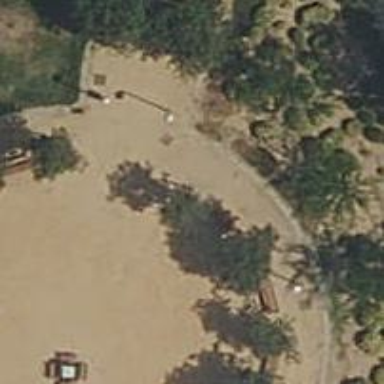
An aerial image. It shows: Bench.